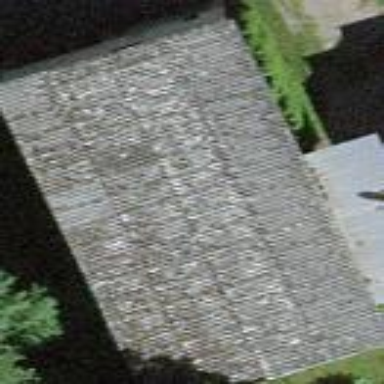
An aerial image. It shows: Warehouse.